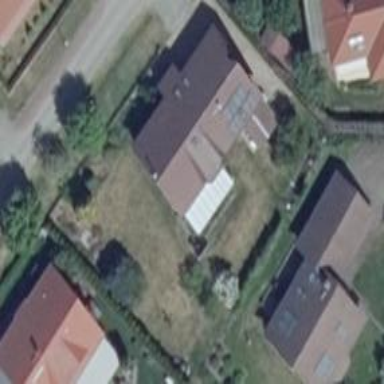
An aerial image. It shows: Detached building.